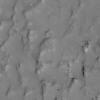
Label: not_dusty